Question: I am trying to perform a portfolio optimization that returns the weights which maximize my utility function. I can do this portion just fine including the constraint that weights sum to one and that the weights also give me a target risk. I have also included bounds for [0 <= weights <= 1]. This code looks as follows:
'''
def rebalance(PortValue, port_rets, risk_tgt):
#convert continuously compounded returns to simple returns
Rt = np.exp(port_rets) - 1
covar = Rt.cov()
def fitness(W):
port_Rt = np.dot(Rt, W)
port_rt = np.log(1 + port_Rt)
q95 = Series(port_rt).quantile(.05)
cVaR = (port_rt[port_rt < q95] * sqrt(20)).mean() * PortValue
mean_cVaR = (PortValue * (port_rt.mean() * 20)) / cVaR
return -1 * mean_cVaR
def solve_weights(W):
import scipy.optimize as opt
b_ = [(0.0, 1.0) for i in Rt.columns]
c_ = ({'type':'eq', 'fun': lambda W: sum(W) - 1},
{'type':'eq', 'fun': lambda W: sqrt(np.dot(W, np.dot(covar, W)) * 252) - risk_tgt})
optimized = opt.minimize(fitness, W, method='SLSQP', constraints=c_, bounds=b_)
if not optimized.success:
raise BaseException(optimized.message)
return optimized.x # Return optimized weights
init_weights = Rt.ix[1].copy()
init_weights.ix[:] = np.ones(len(Rt.columns)) / len(Rt.columns)
return solve_weights(init_weights)
'''
Now I can delve into the problem, I have my weights stored in a MultIndex pandas Series such that each asset is an ETF corresponding to an asset class. When an equally weights portfolio is printed out looks like this:
Out[263]:
how can I include an additional bounds requirement such that when I group this data together, the sum of the weight falls between the allocation ranges I have predetermined for that asset class?
So concretely, I want to include an additional boundary such that
'''
init_weights.groupby(level=0, axis=0).sum()
'''
Out[264]:
is within these bounds
'''
[(.08,.51), (.05,.21), (.05,.41), (.05,.41), (.2,.66), (0,.16), (0,.76), (0,.11)]
'''
[UPDATE]
I figured I would show my progress with a clumsy psuedo-solution that I am not too happy with. Namely becuase it doesn't solve the weights using the entire data set but rather asset class by asset class. The other issue is that it instead returns the series rather than the weights, But I am sure someone more apt than myself, could offer some insight in regards to the groupby function.
So with a mild tweak to my initial code, I have:
'''
PortValue = 100000
model = DataFrame(np.array([.08,.12,.05,.05,.65,0,0,.05]), index= port_idx, columns = ['strategic'])
model['tactical'] = [(.08,.51), (.05,.21),(.05,.41),(.05,.41), (.2,.66), (0,.16), (0,.76), (0,.11)]
def fitness(W, Rt):
port_Rt = np.dot(Rt, W)
port_rt = np.log(1 + port_Rt)
q95 = Series(port_rt).quantile(.05)
cVaR = (port_rt[port_rt < q95] * sqrt(20)).mean() * PortValue
mean_cVaR = (PortValue * (port_rt.mean() * 20)) / cVaR
return -1 * mean_cVaR
def solve_weights(Rt, b_= None):
import scipy.optimize as opt
if b_ is None:
b_ = [(0.0, 1.0) for i in Rt.columns]
W = np.ones(len(Rt.columns))/len(Rt.columns)
c_ = ({'type':'eq', 'fun': lambda W: sum(W) - 1})
optimized = opt.minimize(fitness, W, args=[Rt], method='SLSQP', constraints=c_, bounds=b_)
if not optimized.success:
raise ValueError(optimized.message)
return optimized.x # Return optimized weights
'''
The following one-liner will return the somewhat optimized series
'''
port = np.dot(port_rets.groupby(level=0, axis=1).agg(lambda x: np.dot(x,solve_weights(x))),\
solve_weights(port_rets.groupby(level=0, axis=1).agg(lambda x: np.dot(x,solve_weights(x))), list(model['tactical'].values)))
Series(port, name='portfolio').cumsum().plot()
'''

[Update 2]
The following changes will return the constrained weights, though still not optimal as it is broken down and optimized on the constituent asset classes, so when the constraint for target risk is considered only a collapsed version of the initial covariance matrix is avaliable
'''
def solve_weights(Rt, b_ = None):
W = np.ones(len(Rt.columns)) / len(Rt.columns)
if b_ is None:
b_ = [(0.01, 1.0) for i in Rt.columns]
c_ = ({'type':'eq', 'fun': lambda W: sum(W) - 1})
else:
covar = Rt.cov()
c_ = ({'type':'eq', 'fun': lambda W: sum(W) - 1},
{'type':'eq', 'fun': lambda W: sqrt(np.dot(W, np.dot(covar, W)) * 252) - risk_tgt})
optimized = opt.minimize(fitness, W, args = [Rt], method='SLSQP', constraints=c_, bounds=b_)
if not optimized.success:
raise ValueError(optimized.message)
return optimized.x # Return optimized weights
class_cont = Rt.ix[0].copy()
class_cont.ix[:] = np.around(np.hstack(Rt.groupby(axis=1, level=0).apply(solve_weights).values),3)
scalars = class_cont.groupby(level=0).sum()
scalars.ix[:] = np.around(solve_weights((class_cont * port_rets).groupby(level=0, axis=1).sum(), list(model['tactical'].values)),3)
return class_cont.groupby(level=0).transform(lambda x: x * scalars[x.name])
'''
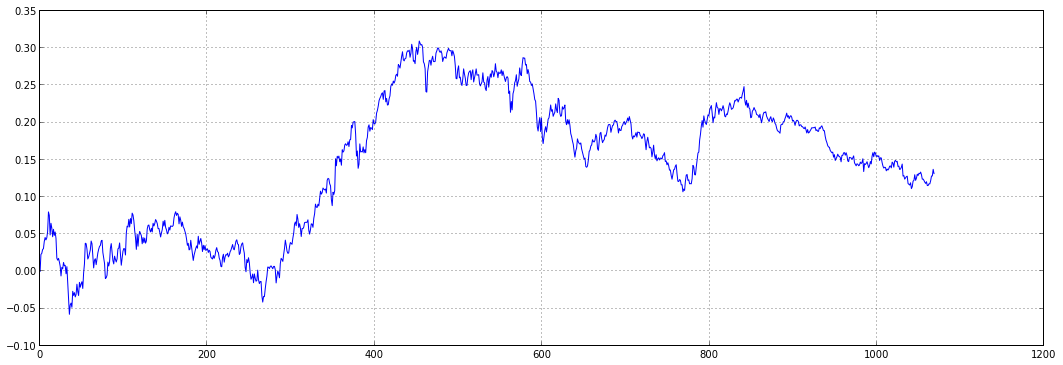
Answer: After much time this seems to be the only solution that fits...
'''
def solve_weights(Rt, b_ = None):
W = np.ones(len(Rt.columns)) / len(Rt.columns)
if b_ is None:
b_ = [(0.01, 1.0) for i in Rt.columns]
c_ = ({'type':'eq', 'fun': lambda W: sum(W) - 1})
else:
covar = Rt.cov()
c_ = ({'type':'eq', 'fun': lambda W: sum(W) - 1},
{'type':'eq', 'fun': lambda W: sqrt(np.dot(W, np.dot(covar, W)) * 252) - risk_tgt})
optimized = opt.minimize(fitness, W, args = [Rt], method='SLSQP', constraints=c_, bounds=b_)
if not optimized.success:
raise ValueError(optimized.message)
return optimized.x # Return optimized weights
class_cont = Rt.ix[0].copy()
class_cont.ix[:] = np.around(np.hstack(Rt.groupby(axis=1, level=0).apply(solve_weights).values),3)
scalars = class_cont.groupby(level=0).sum()
scalars.ix[:] = np.around(solve_weights((class_cont * port_rets).groupby(level=0, axis=1).sum(), list(model['tactical'].values)),3)
class_cont.groupby(level=0).transform(lambda x: x * scalars[x.name])
'''